Question: I am currently working on a project where I am trying to assign costs to applications rather than servers.
An application can have many servers, and a server can house many applications.
All the data is stored in one database.
'''
AppID
AppName
Server
'''
I have run a query to find how many servers each app has, but I need the query to return the list of associated servers as well as the number of them.
The sql query shows how many times a server appears in the table, ie it appears every time an application uses that server.
Does anybody know how can I return the servers associated with each application?

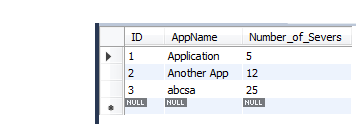
Answer: This may be a job for <URL>
Try this:
'''
SELECT AppID, AppName,
COUNT(*) Number_of_Servers,
GROUP_CONCAT(Server) Servers
GROUP BY AppID, AppName
'''
Be careful, though: the last column of the result set is a (denormalized)